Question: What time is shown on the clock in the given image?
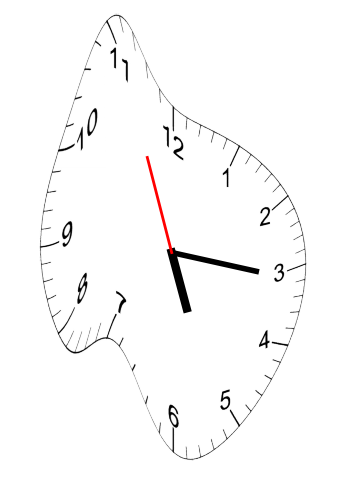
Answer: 05:15:56